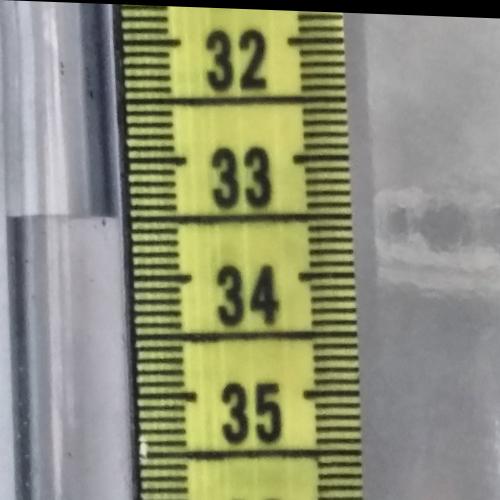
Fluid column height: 33.5 cm